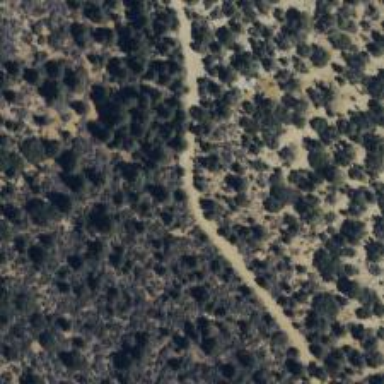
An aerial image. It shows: Path.